Question: I am new to mobile android development. I am trying to build an library management application. Here I have two admins ,who can modify the database (realtime database, firebase).I tried the following code to handle the case when both admins try to alter the database simultaneously:
'''
int books= Integer.parseInt(addBooks.getText().toString());
String isbn=isbnNo.getText().toString();
DatabaseReference ref=reference.child("books").child(isbn).child("bookCount");
ref.runTransaction(new Transaction.Handler() {
@NonNull
@Override
public Transaction.Result doTransaction(@NonNull MutableData mutableData) {
Integer currentBookCount=mutableData.getValue(Integer.class);
mutableData.setValue(currentBookCount+books);
return Transaction.success(mutableData);
}
@Override
public void onComplete(@Nullable DatabaseError error, boolean committed, @Nullable DataSnapshot currentData) {
Toast.makeText(getApplicationContext(),"Added successfully",Toast.LENGTH_LONG).show();
}
});
'''
My database looks like this:

It shows "Added successsfully" messages in both the devices when I run simultaneously, but is not upadating the final answer in the database.I am also not sure if this approach is appropriate, any help is appreciated.
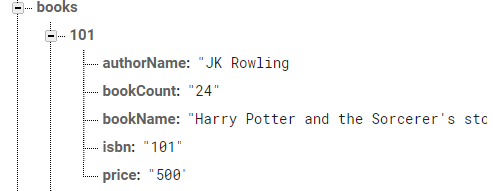
Answer: If you want to do a simple increment (or decrement) operation, Firebase has a much easier solution for that these days with a built in 'increment()' operation.
For that it is important that you store the value as a number though, and not as a string as you have it now. Once you store it as a number, you can increment the 'bookCount' by 'books' with:
'''
int books= Integer.parseInt(addBooks.getText().toString());
String isbn=isbnNo.getText().toString();
DatabaseReference ref=reference.child("books").child(isbn).child("bookCount");
ref.setValue(ServerValue.increment(books));
'''
Also see:
- <URL>'runTransaction''increment'